Question:
I want to create a bounding box around the div with a grey border how do i do that Please help.
<URL>
CSS:
'''
.box {
border:2px solid #ECF0F1;
}
'''
Please find my code here : <URL>
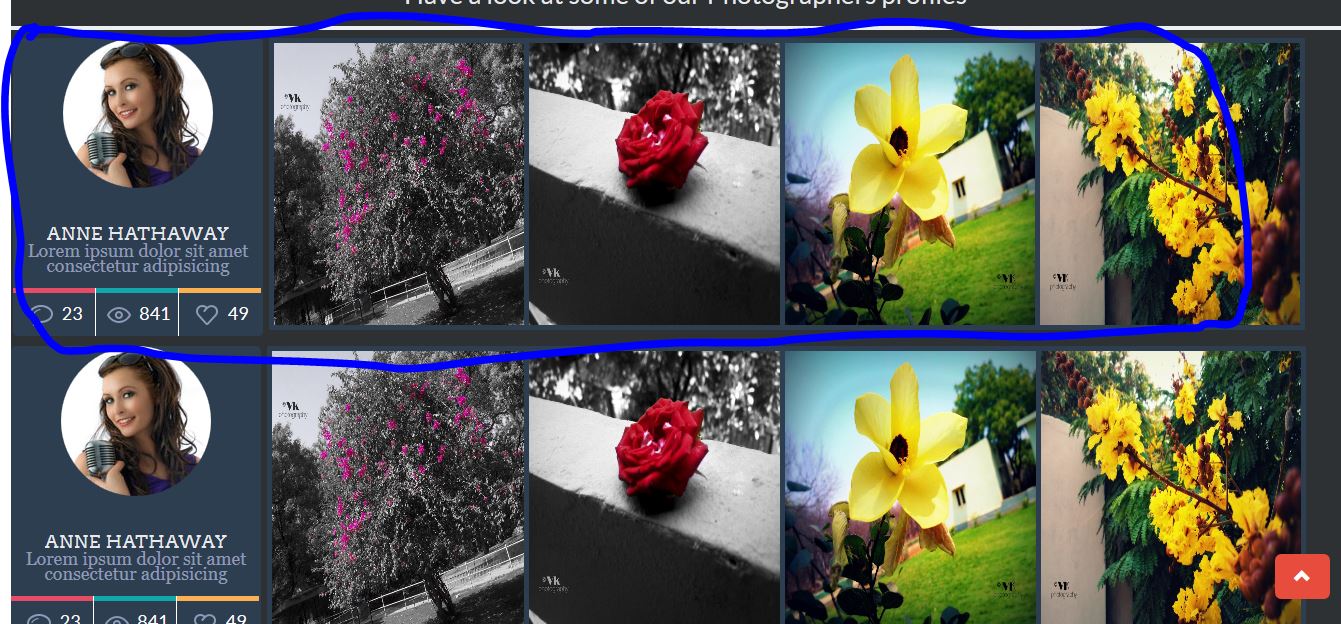
Answer: Used the following CSS:
'''
.box {
width:100%;
display:inline-block;
border:2px solid #ECF0F1;
margin:0;
}
'''
Also removed all the margins from my CSS